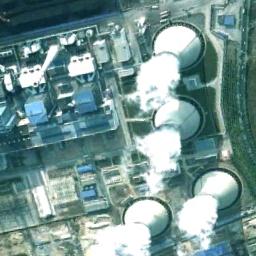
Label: thermal_power_station